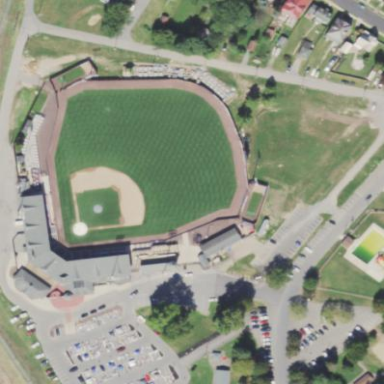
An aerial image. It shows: Baseball stadium.